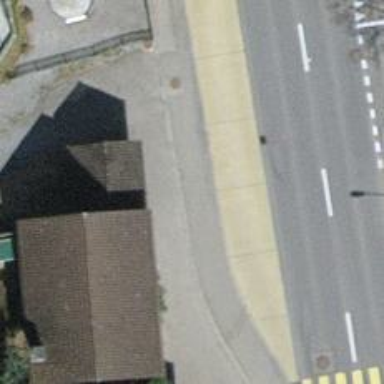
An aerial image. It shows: Bus stop with platform for public transport.